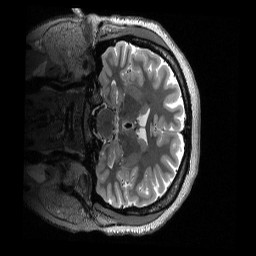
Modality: T2w
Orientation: coronal
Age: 28
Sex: female
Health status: ill
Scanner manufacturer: siemens
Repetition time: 3.2 s